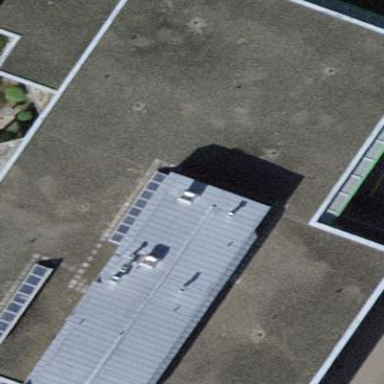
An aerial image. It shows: Industrial building that also functions as restaurant.